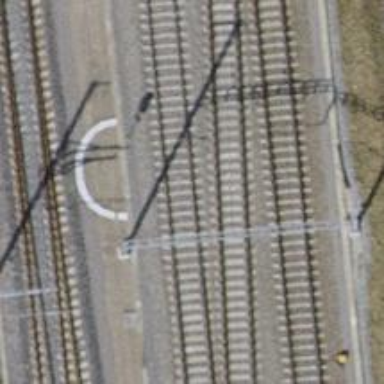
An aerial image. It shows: Railway with electrified contact lines.